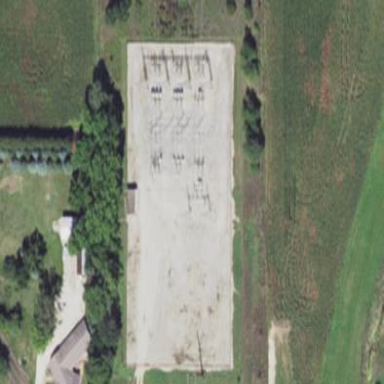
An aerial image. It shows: Outdoor power substation at the transmission level.